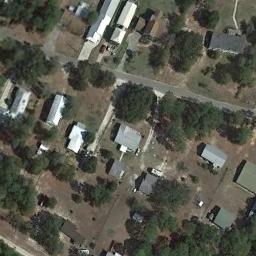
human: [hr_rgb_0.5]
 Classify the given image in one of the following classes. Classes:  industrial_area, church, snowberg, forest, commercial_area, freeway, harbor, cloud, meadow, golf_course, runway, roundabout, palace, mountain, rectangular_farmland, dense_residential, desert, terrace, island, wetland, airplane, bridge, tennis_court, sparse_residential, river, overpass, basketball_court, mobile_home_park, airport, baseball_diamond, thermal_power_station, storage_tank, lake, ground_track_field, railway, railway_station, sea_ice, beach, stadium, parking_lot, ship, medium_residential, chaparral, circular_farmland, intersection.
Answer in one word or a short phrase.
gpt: medium_residential